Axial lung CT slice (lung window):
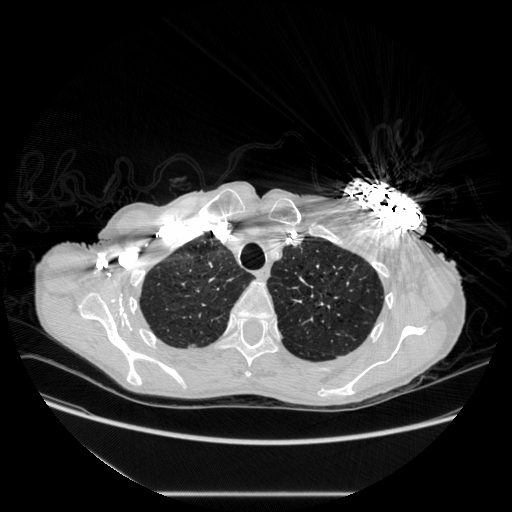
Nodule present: no